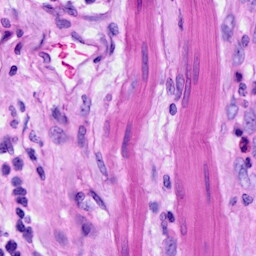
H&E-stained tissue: Ovarian